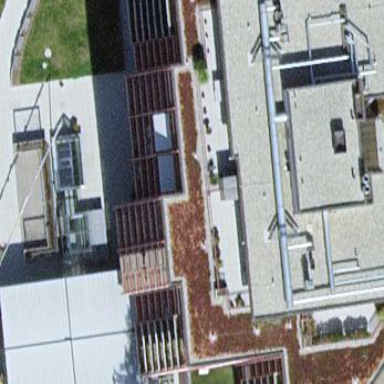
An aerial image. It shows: Part of building.